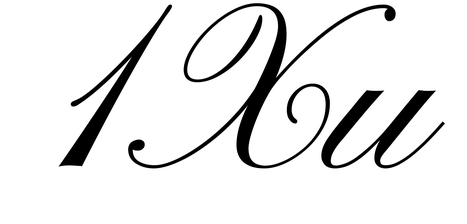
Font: PinyonScript-Regular